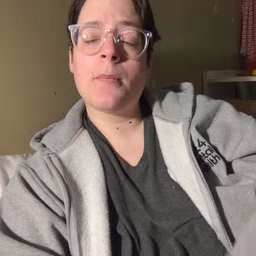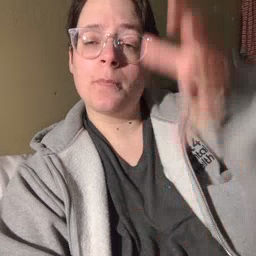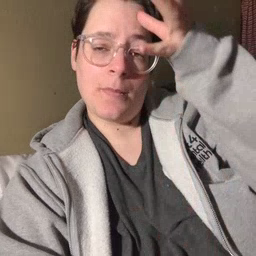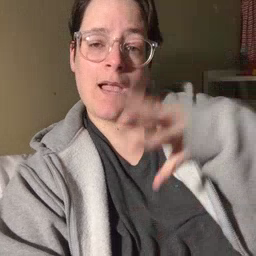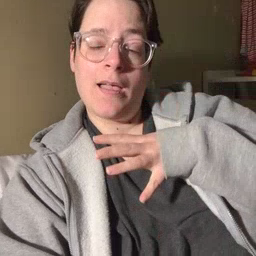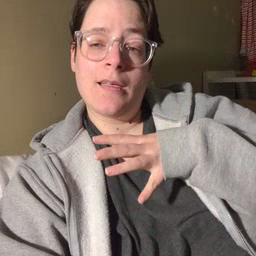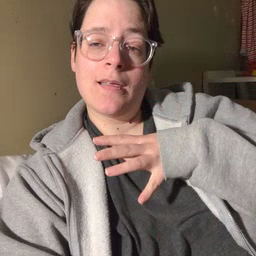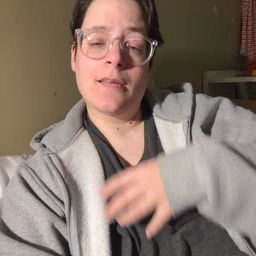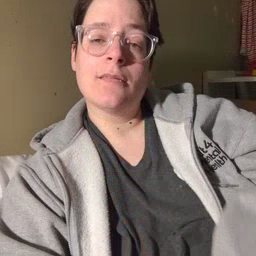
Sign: man